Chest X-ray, PA view. Patient: 37 years old, sex F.
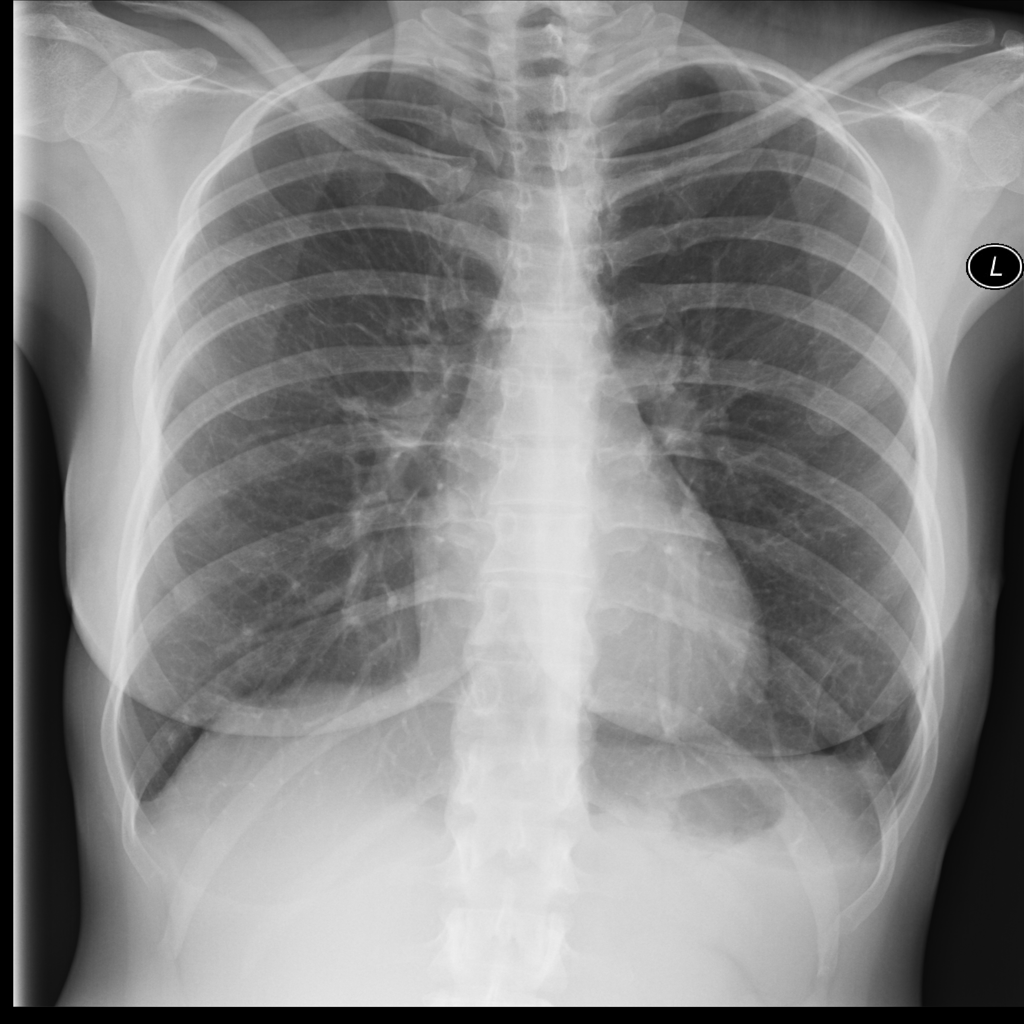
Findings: No Finding